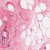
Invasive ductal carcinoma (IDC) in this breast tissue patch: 0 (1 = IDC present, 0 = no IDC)